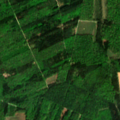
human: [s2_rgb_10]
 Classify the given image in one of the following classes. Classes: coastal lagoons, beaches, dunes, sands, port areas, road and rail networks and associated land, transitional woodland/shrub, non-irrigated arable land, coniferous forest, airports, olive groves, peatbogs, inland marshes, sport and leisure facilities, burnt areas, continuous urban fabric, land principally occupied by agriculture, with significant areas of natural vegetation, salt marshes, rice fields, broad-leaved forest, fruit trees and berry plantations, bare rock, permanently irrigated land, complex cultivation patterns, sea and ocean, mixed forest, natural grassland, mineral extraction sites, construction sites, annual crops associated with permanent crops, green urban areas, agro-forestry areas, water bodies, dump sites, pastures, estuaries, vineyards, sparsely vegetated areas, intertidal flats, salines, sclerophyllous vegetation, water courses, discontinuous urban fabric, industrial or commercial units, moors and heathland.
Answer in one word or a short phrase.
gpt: non-irrigated arable land, broad-leaved forest, mixed forest